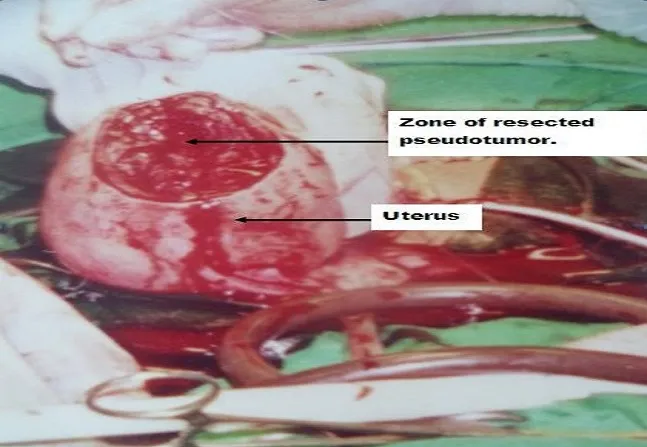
Zone of resected pseudo tumor at the uterine fundus.
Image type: medical_photograph (other_medical_photograph)